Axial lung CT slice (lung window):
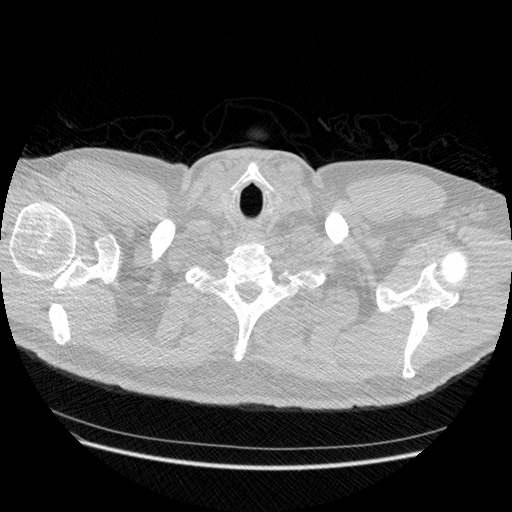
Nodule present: no